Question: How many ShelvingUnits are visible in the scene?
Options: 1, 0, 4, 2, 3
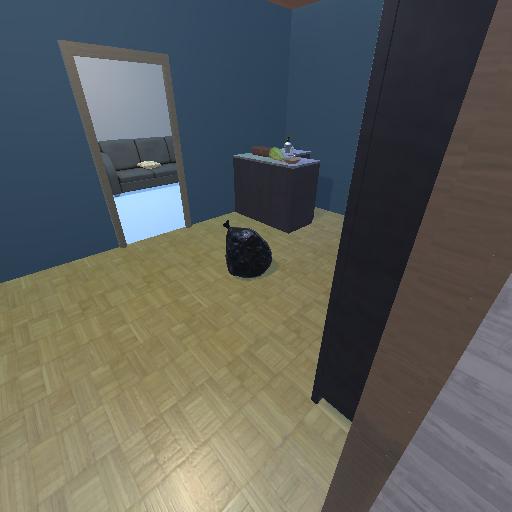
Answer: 1